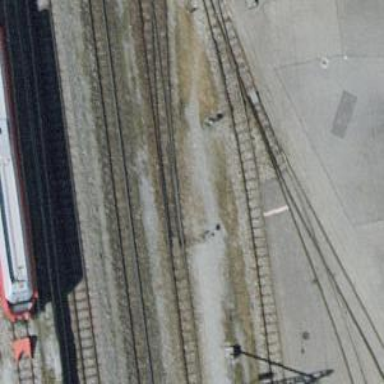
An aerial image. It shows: Railway switch.